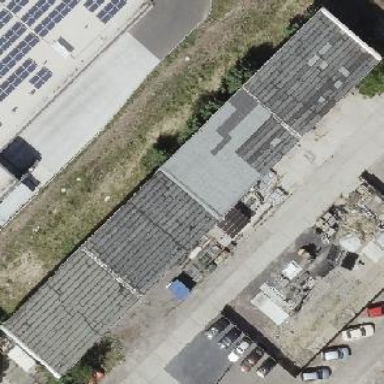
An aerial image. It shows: Industrial building.